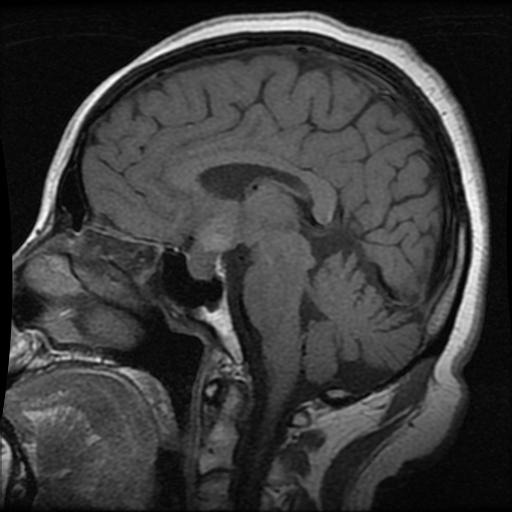
Label: pituitary